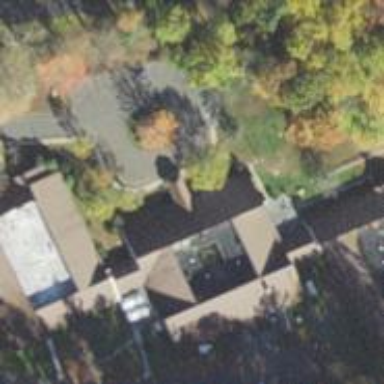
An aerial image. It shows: Nursing home.